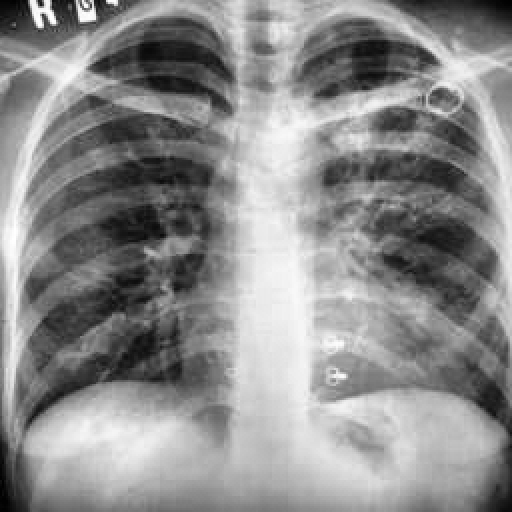
Finding: TUBERCULOSIS